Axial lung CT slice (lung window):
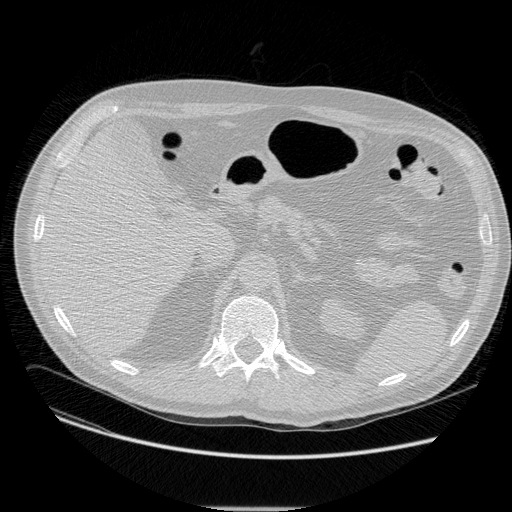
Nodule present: no